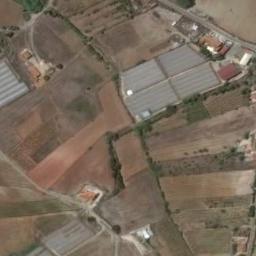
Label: terrace